Current action and preconditions to check: trajectory_clear

Your task: For each precondition in the list above, predict whether it will hold at this action.

Consider the current scene as observed from the mobile robot's camera, and analyze the predicted future states of all dynamic agents (e.g., people, animals, vehicles, or any moving entities) within the NEXT SECOND.

IMPORTANT: Only answer "very likely" if you are absolutely certain—based on strong, clear evidence—that a dynamic agent will violate the precondition in the predicted future state. Do NOT answer "very likely" for unlikely, ambiguous, or low-probability risks.

Ask yourself for each precondition: Is there a high probability, with clear and convincing evidence, that the predicted future states of any dynamic agent will interfere with the predicted future state of the currently executing action within the NEXT SECOND, causing that precondition to fail?

Assess the risk level based on these predictions. Use "likely" or "very likely" if motions create a clear risk of interference.

Use "neutral" or "improbable" if agents are nearby but their predicted paths are clearly diverging or non-conflicting.

Failure Risk Categories: "very improbable", "improbable", "neutral", "likely", "very likely"

Answer Format: Output ONLY the probability_of_failure value from these categories: "very improbable", "improbable", "neutral", "likely", "very likely"

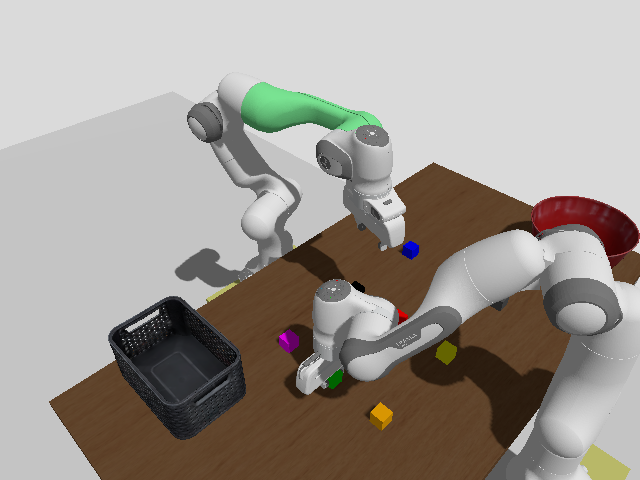

Answer: improbable